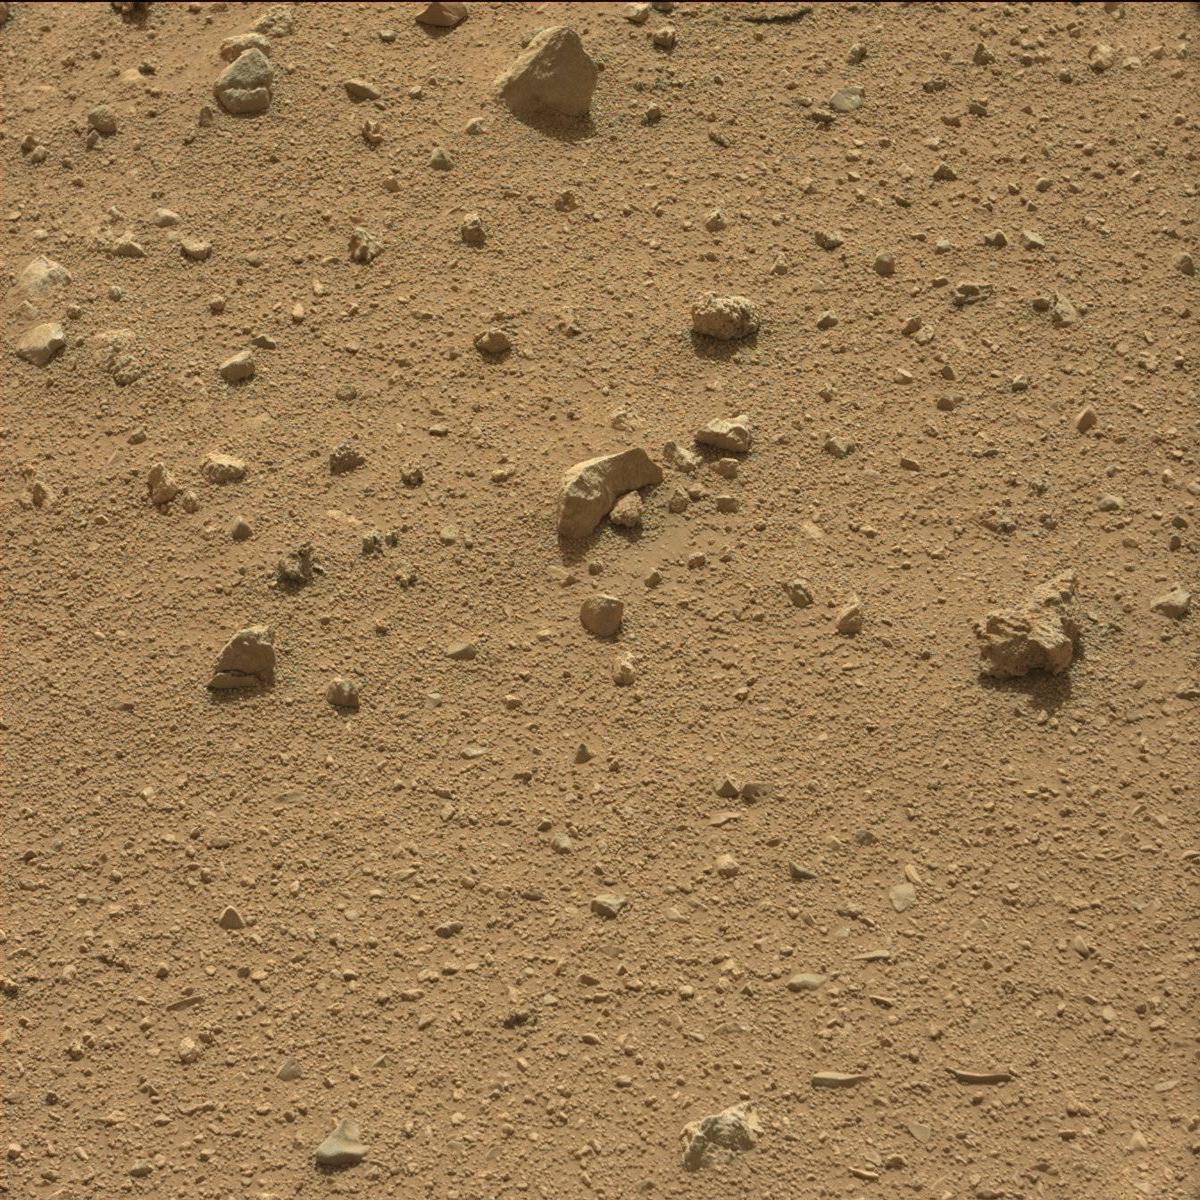
Terrain classes present: Bedrock, Rock, Sand / Soil